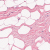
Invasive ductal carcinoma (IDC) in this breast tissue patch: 0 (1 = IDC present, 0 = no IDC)